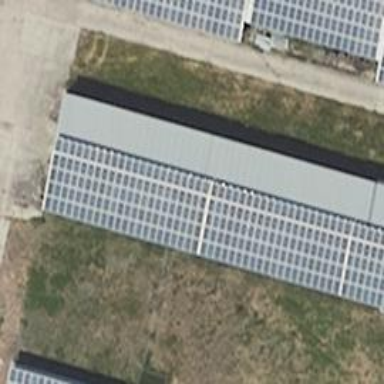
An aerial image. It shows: Solar photovoltaic panel generator producing electricity in small installation.